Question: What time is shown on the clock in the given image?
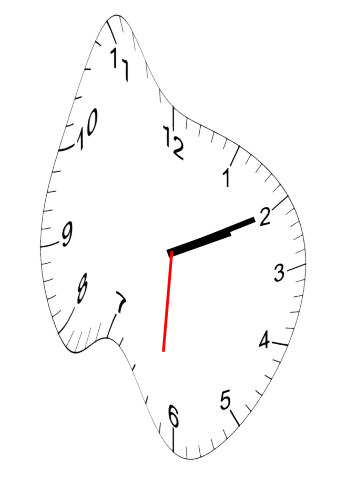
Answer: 02:10:31